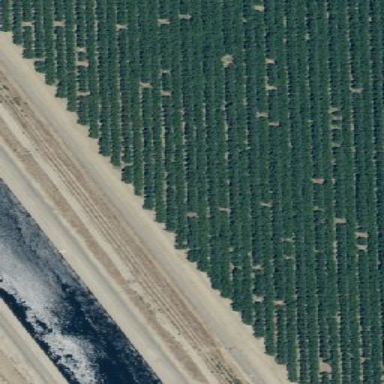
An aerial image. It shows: Orchard filled with almond trees.